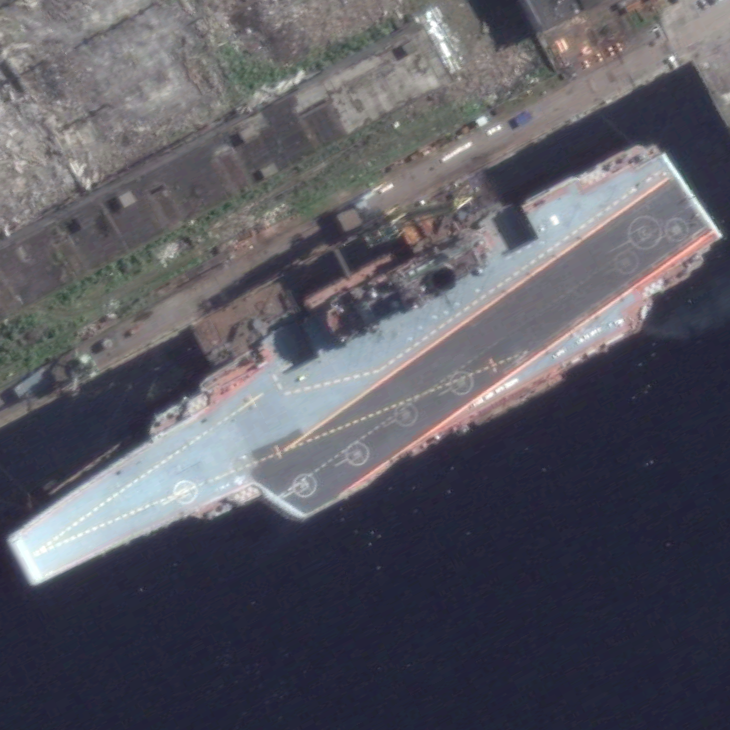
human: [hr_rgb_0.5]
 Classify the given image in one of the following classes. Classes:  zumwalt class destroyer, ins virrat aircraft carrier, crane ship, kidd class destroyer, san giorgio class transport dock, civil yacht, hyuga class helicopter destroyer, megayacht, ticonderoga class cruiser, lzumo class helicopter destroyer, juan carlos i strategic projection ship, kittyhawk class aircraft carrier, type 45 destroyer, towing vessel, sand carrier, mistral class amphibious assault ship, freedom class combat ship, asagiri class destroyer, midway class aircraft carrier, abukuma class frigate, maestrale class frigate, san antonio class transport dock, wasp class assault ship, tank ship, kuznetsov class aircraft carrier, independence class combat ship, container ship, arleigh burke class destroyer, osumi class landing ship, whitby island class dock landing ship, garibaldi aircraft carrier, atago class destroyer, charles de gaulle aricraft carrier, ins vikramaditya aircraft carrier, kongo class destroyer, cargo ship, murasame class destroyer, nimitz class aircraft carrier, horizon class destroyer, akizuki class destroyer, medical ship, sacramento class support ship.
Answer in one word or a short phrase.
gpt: Kuznetsov class aircraft carrier